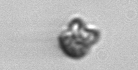
Label: Pyramimonas_longicauda